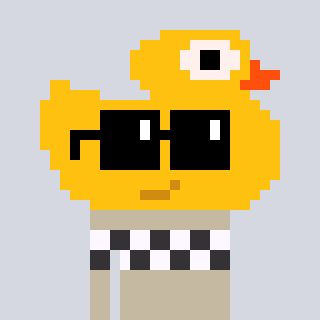
a pixel art character with square black sunglasses, a ducky-shaped head and a bege-colored body on a cool background